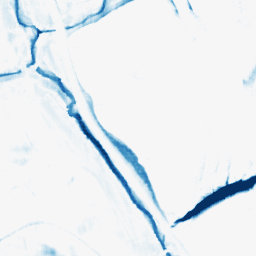
Category: morphological
Decomposition family: morphological_rect
Decomposition parameters: operation: closing
width: 10
height: 20
Upsampling method: sinc_blackman
Upsampling parameters: scale: 4
kernel_size: 8
Upsampling scale: 4